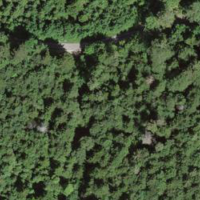
EUNIS habitat code: 44
Species observed at this site:
Cardamine heptaphylla